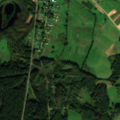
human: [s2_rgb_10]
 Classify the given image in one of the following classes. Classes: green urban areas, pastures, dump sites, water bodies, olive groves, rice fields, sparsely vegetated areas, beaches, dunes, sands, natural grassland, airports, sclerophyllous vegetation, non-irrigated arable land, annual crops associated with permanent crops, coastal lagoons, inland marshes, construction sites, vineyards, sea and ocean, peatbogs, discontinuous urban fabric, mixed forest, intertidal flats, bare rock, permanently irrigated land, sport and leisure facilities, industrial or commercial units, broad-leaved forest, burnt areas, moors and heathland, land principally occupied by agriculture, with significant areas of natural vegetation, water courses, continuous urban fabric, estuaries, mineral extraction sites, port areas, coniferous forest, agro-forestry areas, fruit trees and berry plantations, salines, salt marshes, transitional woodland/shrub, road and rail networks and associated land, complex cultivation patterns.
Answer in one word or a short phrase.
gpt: discontinuous urban fabric, pastures, complex cultivation patterns, broad-leaved forest, coniferous forest